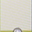
Piece: xx